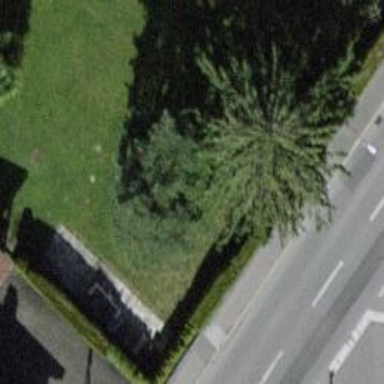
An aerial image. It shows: Urban tree with evergreen needle-leaved foliage.